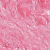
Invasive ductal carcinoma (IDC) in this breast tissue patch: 0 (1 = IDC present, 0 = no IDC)